Field crop: maize
Growth stage: 2
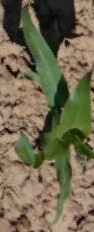
Species: maize